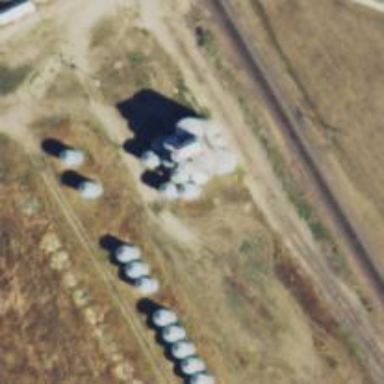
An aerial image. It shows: Silo.